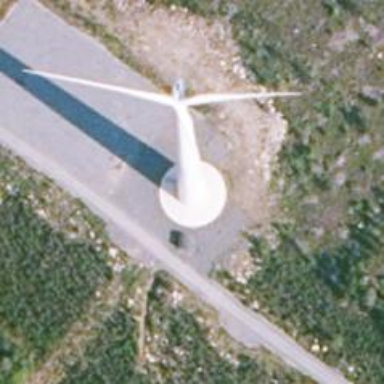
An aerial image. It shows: Wind power generator.